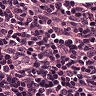
Metastatic tissue present: no